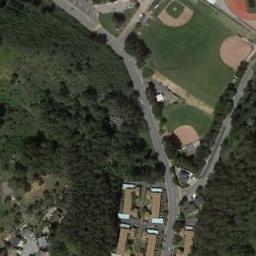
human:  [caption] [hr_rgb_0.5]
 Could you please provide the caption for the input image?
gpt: Three baseball diamonds are surrounded by many trees .

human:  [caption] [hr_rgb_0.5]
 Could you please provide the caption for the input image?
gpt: There are 11 baseball courts in the picture, Four of which are double the others .

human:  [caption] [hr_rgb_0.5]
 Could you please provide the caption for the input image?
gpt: There are three baseball diamonds in the grass surrounded by the houses and trees .

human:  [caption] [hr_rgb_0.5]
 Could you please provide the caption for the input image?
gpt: Three baseball diamonds surrounded by some trees and some buildings beside .

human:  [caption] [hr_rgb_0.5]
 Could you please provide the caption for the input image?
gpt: Many trees are beside the three baseball diamonds .